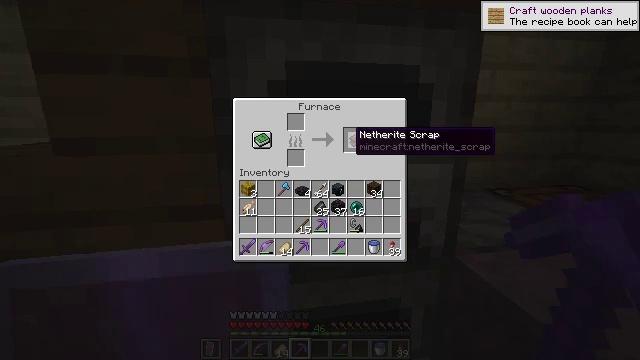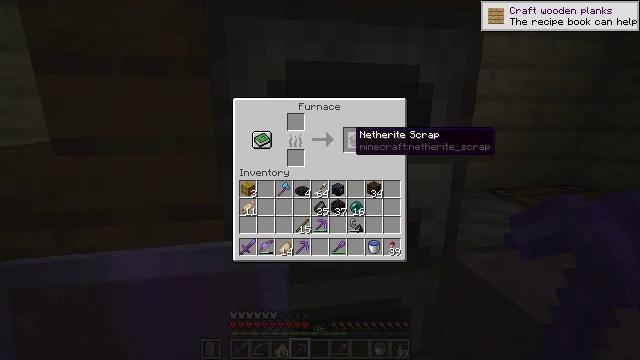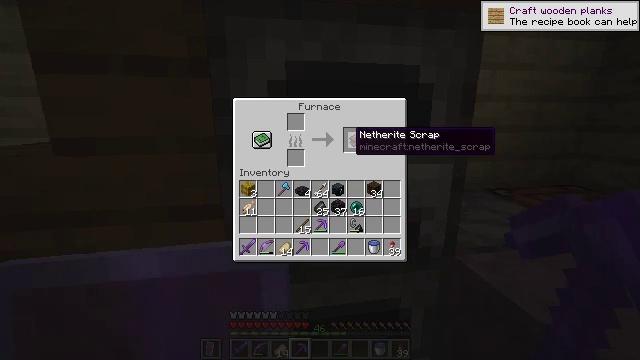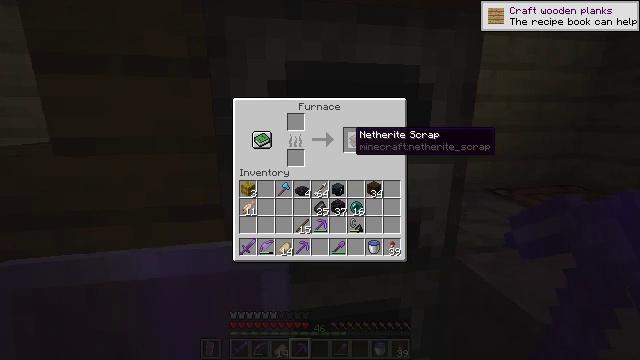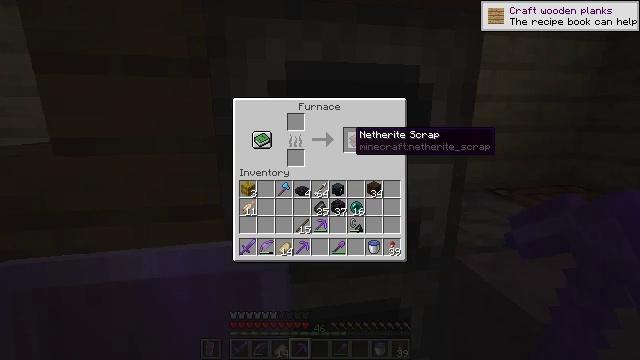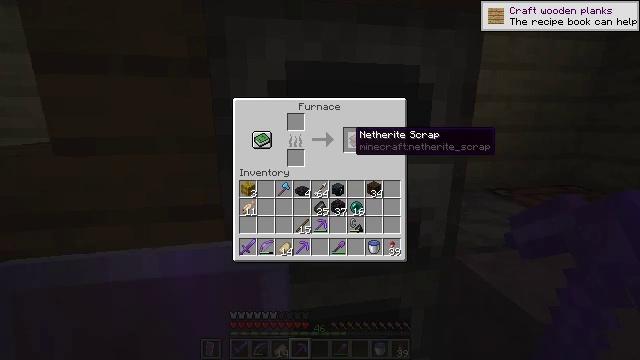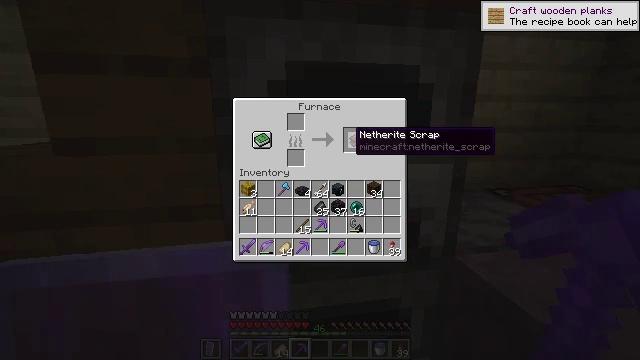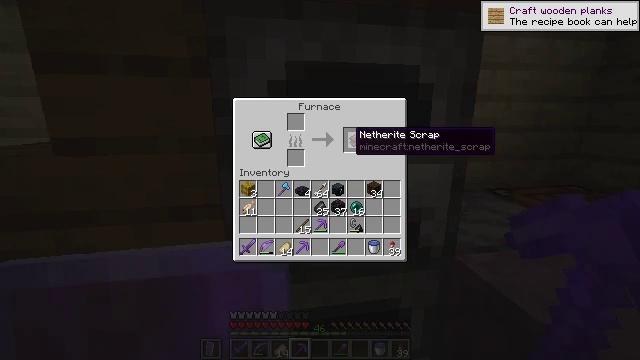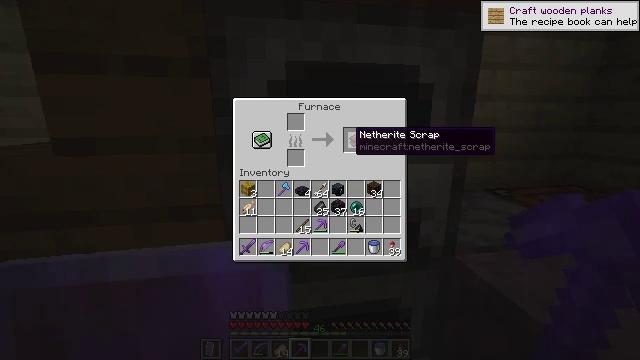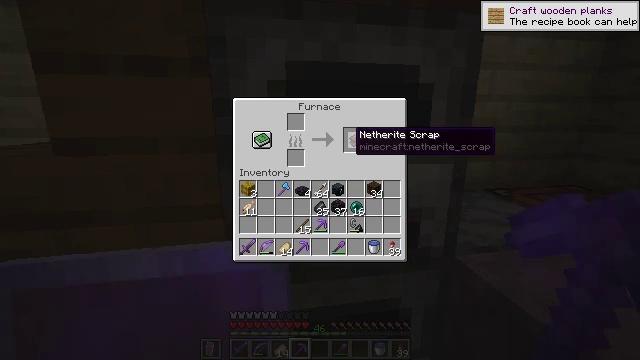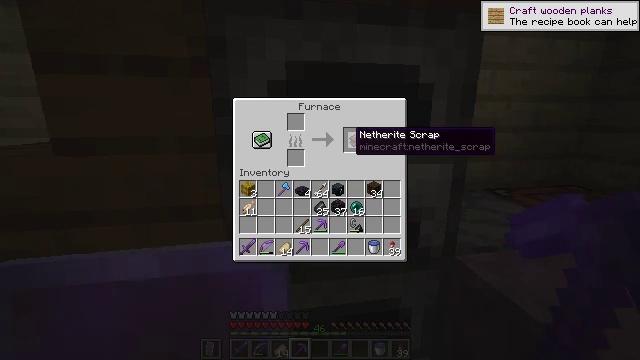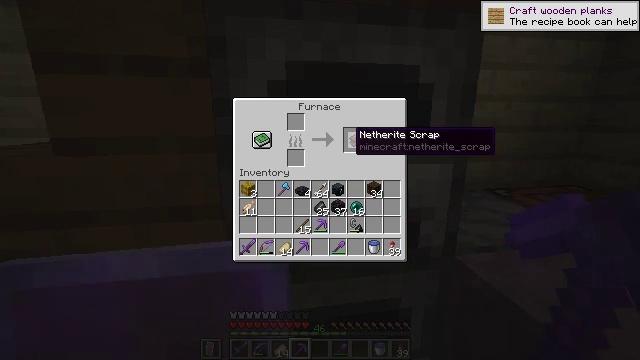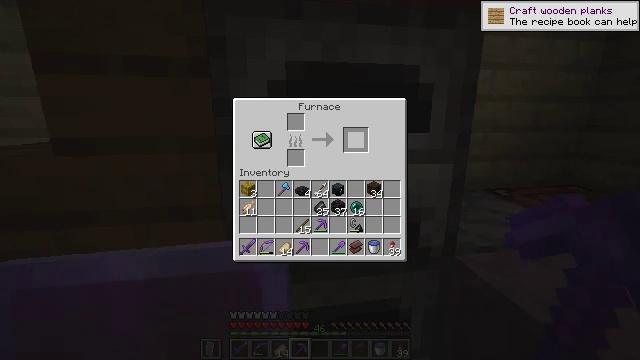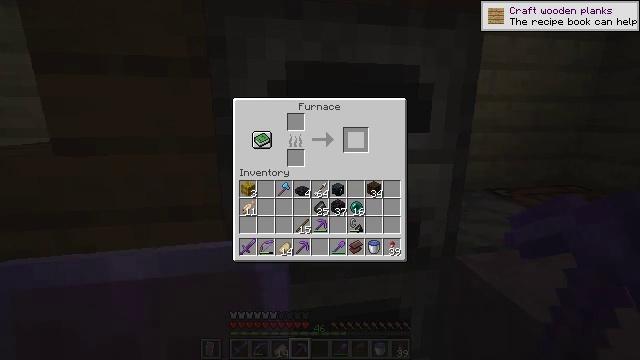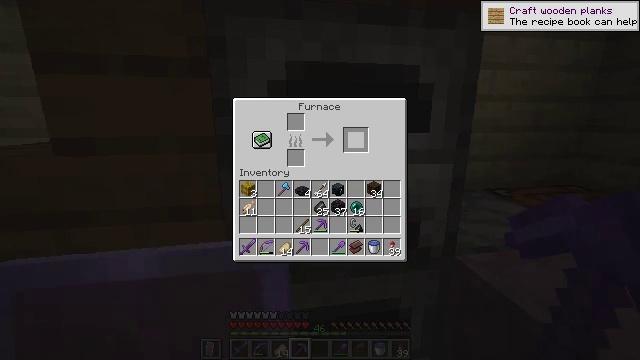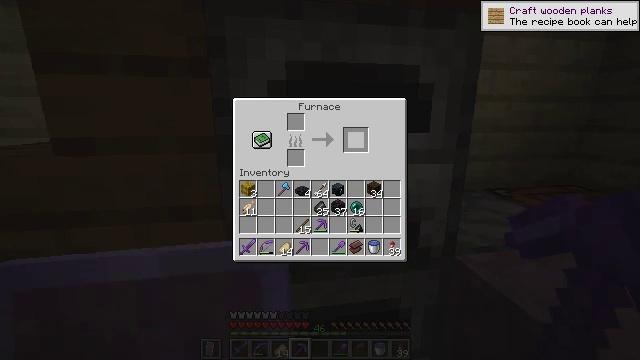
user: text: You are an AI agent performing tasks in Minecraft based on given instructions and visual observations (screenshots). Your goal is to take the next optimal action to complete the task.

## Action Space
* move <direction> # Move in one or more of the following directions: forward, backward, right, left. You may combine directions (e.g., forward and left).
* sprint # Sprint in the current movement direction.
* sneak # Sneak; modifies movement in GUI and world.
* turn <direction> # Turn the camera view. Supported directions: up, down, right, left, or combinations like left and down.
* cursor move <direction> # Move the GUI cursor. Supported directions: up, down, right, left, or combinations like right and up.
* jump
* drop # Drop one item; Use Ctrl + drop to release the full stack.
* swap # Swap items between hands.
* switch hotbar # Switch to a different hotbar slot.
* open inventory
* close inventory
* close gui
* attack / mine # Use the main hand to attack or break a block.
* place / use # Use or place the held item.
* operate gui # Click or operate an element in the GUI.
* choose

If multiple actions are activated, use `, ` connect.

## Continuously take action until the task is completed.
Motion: motion action
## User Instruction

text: Craft a netherite scrap.
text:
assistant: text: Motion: sneak
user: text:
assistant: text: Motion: sneak
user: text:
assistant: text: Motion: sneak
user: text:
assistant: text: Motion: sneak
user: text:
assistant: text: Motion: sneak
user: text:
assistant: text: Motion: sneak
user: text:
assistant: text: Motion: sneak
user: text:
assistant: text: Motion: sneak
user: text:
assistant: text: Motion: sneak
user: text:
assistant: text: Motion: sneak
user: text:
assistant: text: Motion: sneak
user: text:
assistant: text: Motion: sneak, attack / mine
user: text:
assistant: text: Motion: sneak, attack / mine
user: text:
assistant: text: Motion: sneak, attack / mine
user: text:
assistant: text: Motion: sneak, attack / mine
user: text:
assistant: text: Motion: sneak
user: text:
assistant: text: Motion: no_op
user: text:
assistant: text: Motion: no_op
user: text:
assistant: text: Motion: no_op
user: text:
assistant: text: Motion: no_op
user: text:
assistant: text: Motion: no_op
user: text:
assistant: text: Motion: no_op
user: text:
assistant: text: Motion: no_op
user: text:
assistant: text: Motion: no_op
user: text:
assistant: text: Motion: no_op
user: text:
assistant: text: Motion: no_op
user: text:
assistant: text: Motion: no_op
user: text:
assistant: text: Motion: no_op
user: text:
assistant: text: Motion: no_op
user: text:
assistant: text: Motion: no_op